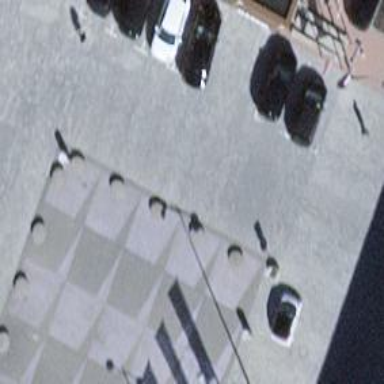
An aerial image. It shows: Bollard.